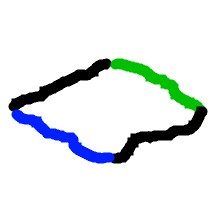
Shape: rhombus